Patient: sex M, age 60
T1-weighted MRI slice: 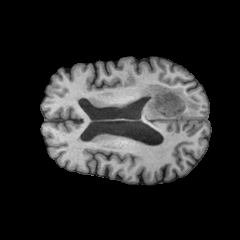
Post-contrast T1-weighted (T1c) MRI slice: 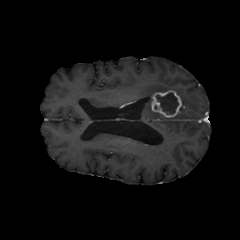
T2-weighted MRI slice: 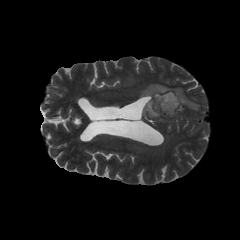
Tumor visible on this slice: yes
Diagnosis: Glioblastoma, IDH-wildtype
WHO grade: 4